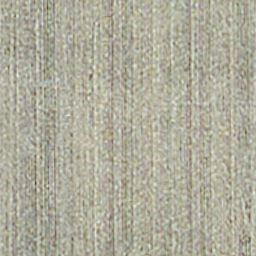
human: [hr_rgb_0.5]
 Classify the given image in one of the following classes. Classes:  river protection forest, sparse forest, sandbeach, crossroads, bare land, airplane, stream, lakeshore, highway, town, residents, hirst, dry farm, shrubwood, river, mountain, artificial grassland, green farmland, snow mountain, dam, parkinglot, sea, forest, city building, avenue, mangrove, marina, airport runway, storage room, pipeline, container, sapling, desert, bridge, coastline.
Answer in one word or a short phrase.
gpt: dry farm